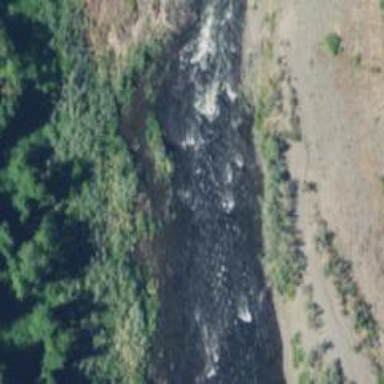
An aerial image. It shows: Scene featuring rapids in waterway.